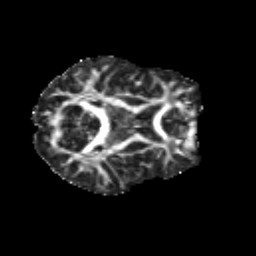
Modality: FA
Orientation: axial
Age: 13
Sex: female
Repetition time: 9.4 s
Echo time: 0.089 s